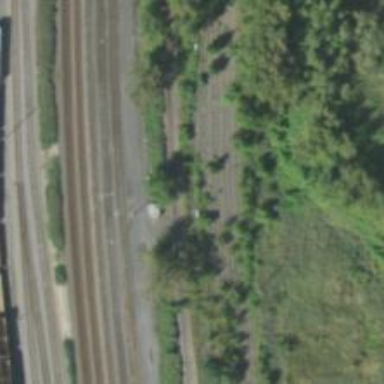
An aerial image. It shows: Abandoned railway yard.